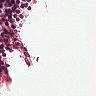
Metastatic tissue present: no